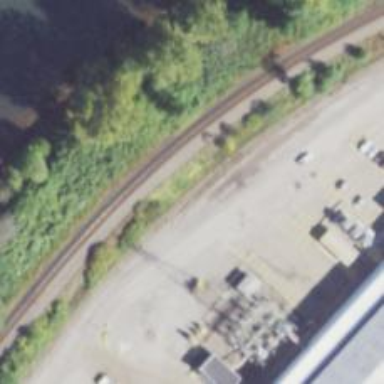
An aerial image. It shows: Railway siding with rails.